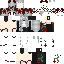
A female skeleton skin with dark skin, wearing brown helmet dressed in a red robe top and red pants, featuring a closed mouth.